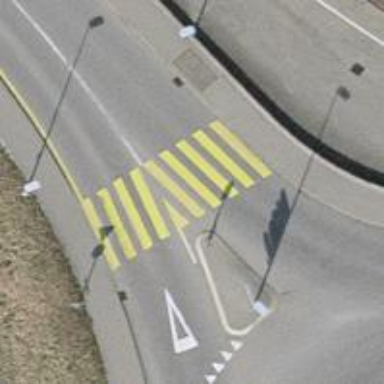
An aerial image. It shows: Marked footway crossing with visible markings.